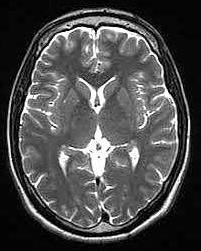
Label: notumor